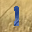
Label: 1